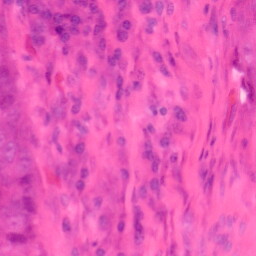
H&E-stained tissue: Colon